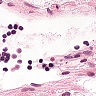
Metastatic tissue present: no